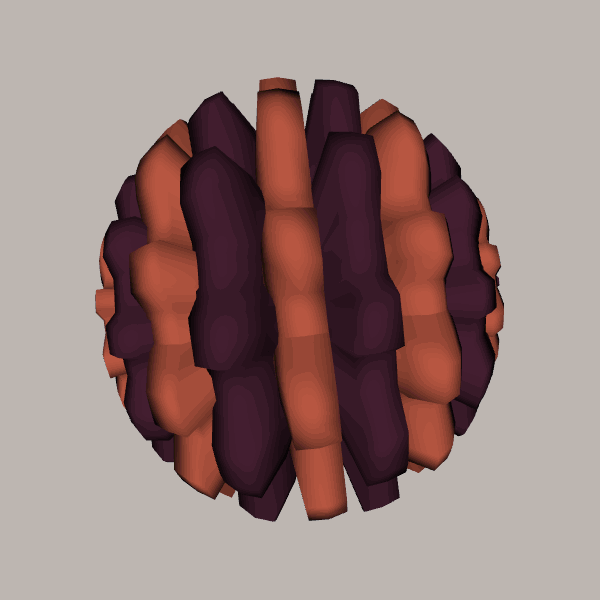
Background: light